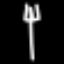
Label: fork